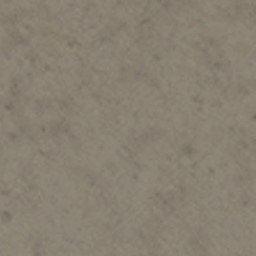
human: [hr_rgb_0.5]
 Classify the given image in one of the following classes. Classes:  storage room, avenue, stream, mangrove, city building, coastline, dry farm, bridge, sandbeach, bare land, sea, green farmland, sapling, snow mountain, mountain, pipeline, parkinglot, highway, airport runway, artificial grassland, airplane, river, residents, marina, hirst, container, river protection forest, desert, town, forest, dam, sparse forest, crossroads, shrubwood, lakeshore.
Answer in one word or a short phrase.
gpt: bare land